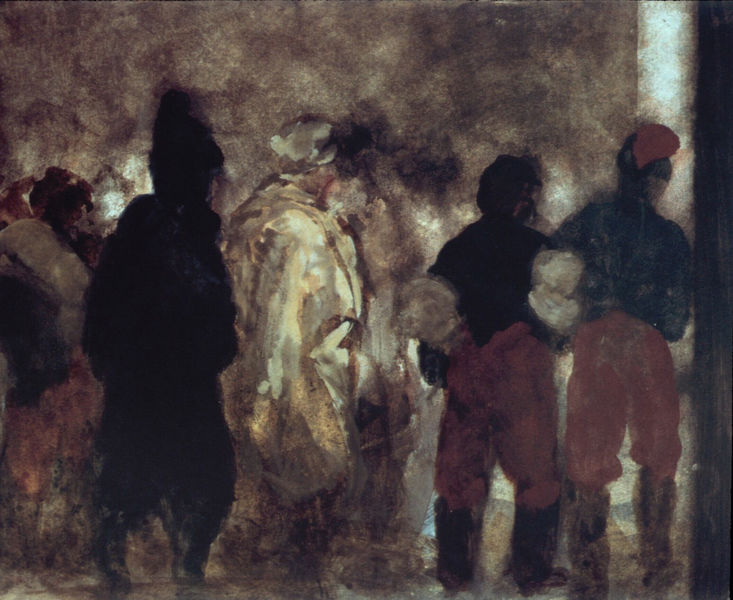
Titel: Französische Kriegsgefangene auf dem Marsch
Künstler: Adolph Menzel
Standort: Berlin
Institution: Kupferstichkabinett
Schlagwörter: blau, dunkel, feder, gemälde, gruppe, hand, himmel, mann, schatten, umhang, weiß, wolken, aquarell, frauen, impressionismus, menschen, braun, degas, frau, geste, grau, hell, hut, hüte, kleider, licht, männer, nacht, nase, rücken, schwarz, blick, haus, rot, beige, malerei, menge, versammlung, anzug, anzüge, gesichter, hemd, hose, jacke, kappe, mütze, mützen, wand, falten, kleidung, mensch, pelz, sehen, ärmel, fünf, portrait, vorhang, öl, gehen, pastos, rauch, gewand, gold, kutte, mantel, stoff, innen, personen, bühne, person, kopfbedeckung, spanien, hintern, rückenansicht, ecke, umrisse, düster, schuhe, hosen, moderne, mauer, dunst, nebel, ölgemälde, querformat, papst, soldaten, duktus, draussen, kopftuch, reflexe, glanz, goya, hochsteckfrisur, unscharf, hauswand, orient, rückseite, hinten, traum, seite, polizei, uniform, verhaftung, soldat, schrecken, tupfen, reihe, leinwand, stiefel, rückenfiguren, von hinten, rückansicht, öffnung, diffus, verschwommen, verwischt, schaurig, kostüme, tiara, balu, undeutlich, gegenlicht, schemen, schauspieler, gefangener, turban, pullover, gemölde, unheimlich, siluette, durchsicht, iss, lücke, réalisme, geistliher, was, burka, hntergrund, abführen, groupe, bend, untergehakt, wegführung, rückenasnicht, deags, pluserhose, schauspieler vorhang, silouhetten, inpressionismus, goy, ot, population, assemblée, attroupement